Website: home-depot
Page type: payment
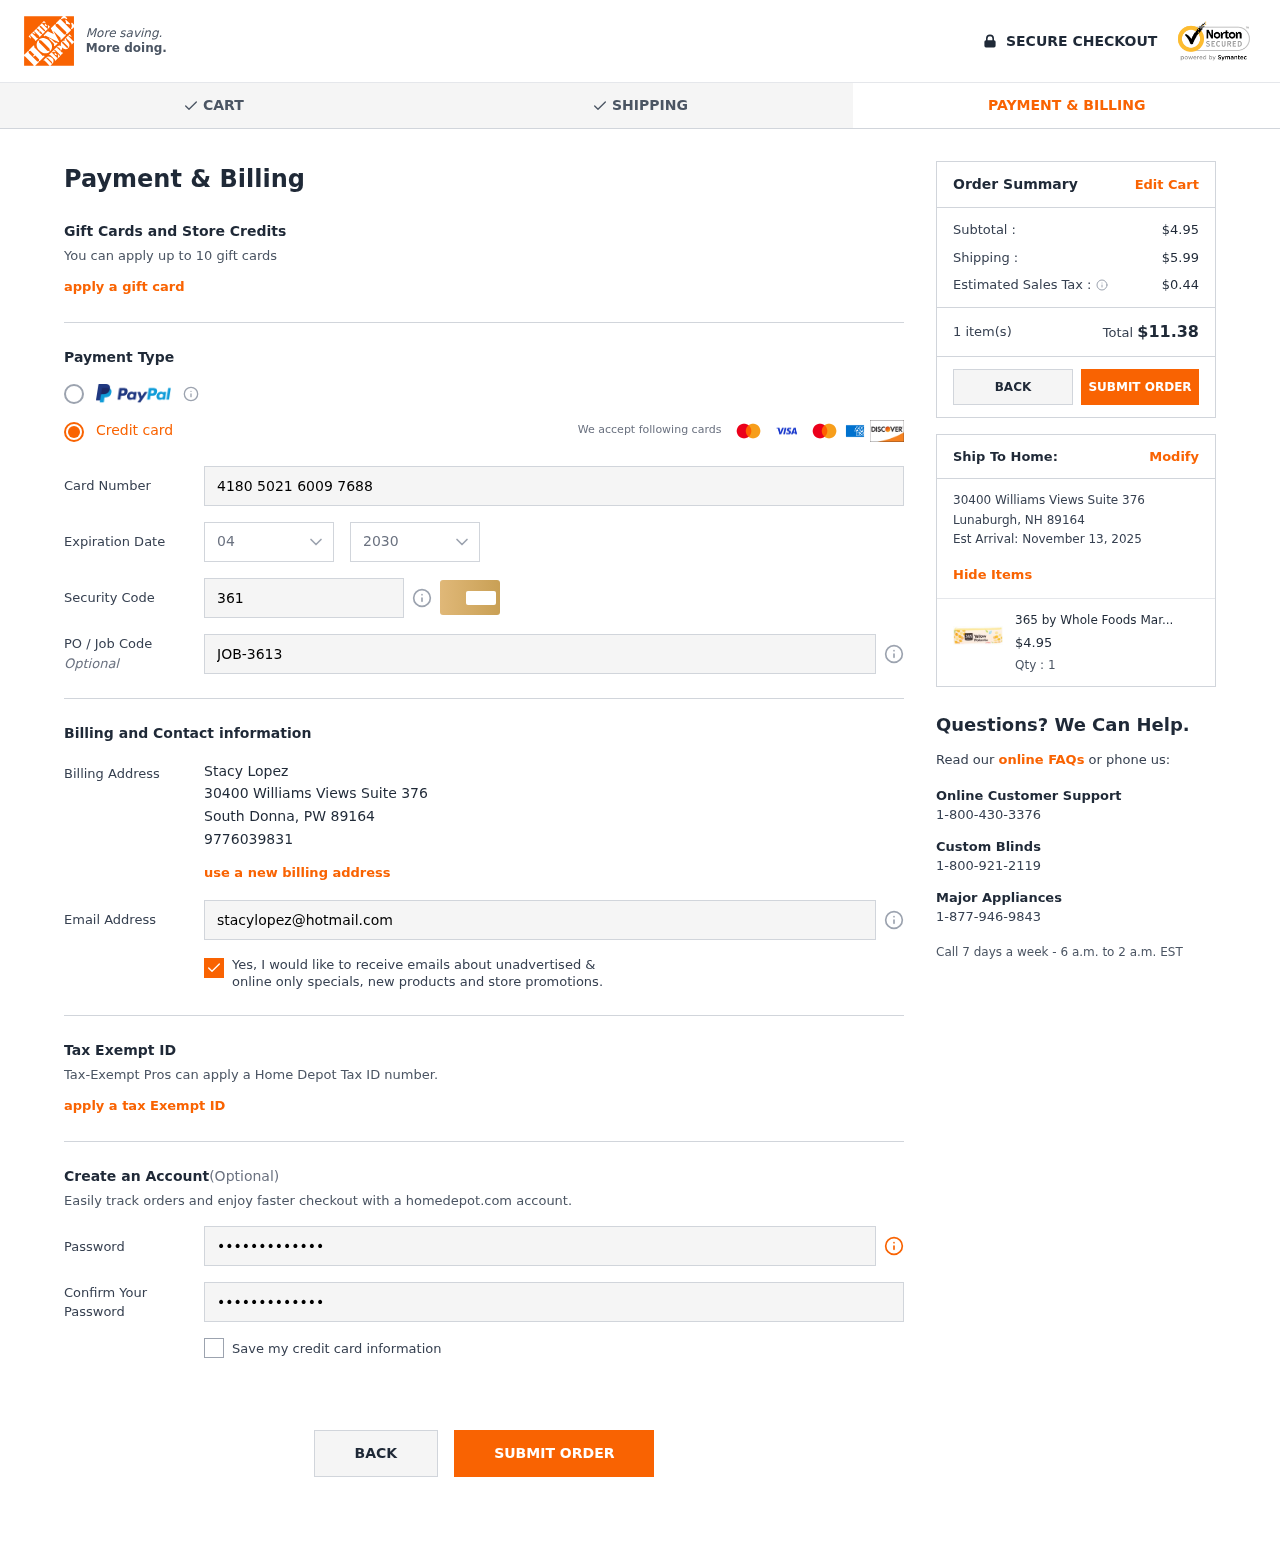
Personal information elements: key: PII_CARD_CVV
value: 361
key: PII_CARD_EXPIRY_MONTH
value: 04
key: PII_CARD_EXPIRY_YEAR
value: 30
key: PII_CARD_NUMBER
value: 4180 5021 6009 7688
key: PII_CITY
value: South Donna
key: PII_CITY2
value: Lunaburgh
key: PII_EMAIL
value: stacylopez@hotmail.com
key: PII_FULLNAME
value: Stacy Lopez
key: PII_JOB_CODE
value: JOB-3613
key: PII_PHONE
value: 9776039831
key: PII_POSTCODE
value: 89164
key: PII_POSTCODE2
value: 89164
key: PII_STATE_ABBR
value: PW
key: PII_STATE_ABBR2
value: NH
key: PII_STREET
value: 30400 Williams Views Suite 376
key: PII_STREET2
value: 30400 Williams Views Suite 376
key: PII_POSTCODE_FULL
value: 89164
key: PII_POSTCODE_NUMERIC
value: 89164
Product elements: key: PRODUCT1_NAME
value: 365 by Whole Foods Market, Polenta, Yellow, 17.6 Ounce
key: PRODUCT1_PRICE
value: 4.95
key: PRODUCT1_QUANTITY
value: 1
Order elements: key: ORDER_SUBTOTAL
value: $4.95
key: ORDER_SHIPPING_COST
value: $5.99
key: ORDER_TAX
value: $0.44
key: ORDER_NUM_ITEMS
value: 1 item(s)
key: ORDER_TOTAL
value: $11.38
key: ORDER_DELIVERY_DATE
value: November 13, 2025